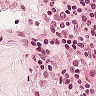
Metastatic tissue present: no